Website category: game
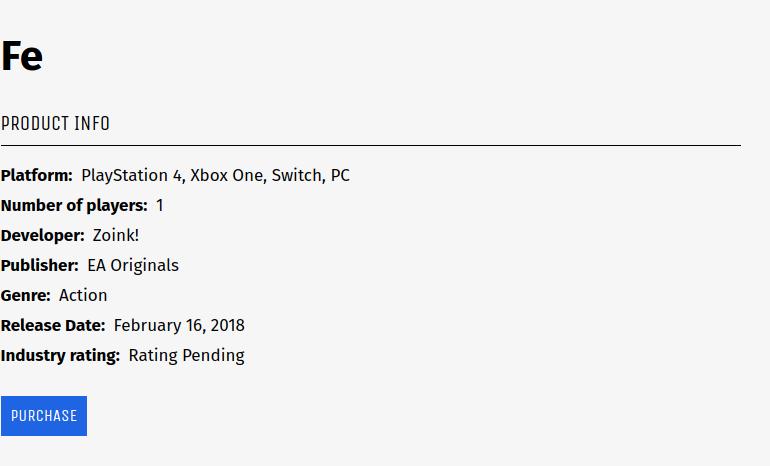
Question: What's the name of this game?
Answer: Fe

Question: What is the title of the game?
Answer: Fe

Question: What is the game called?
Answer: Fe

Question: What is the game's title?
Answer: Fe

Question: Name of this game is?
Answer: Fe

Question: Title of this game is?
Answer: Fe

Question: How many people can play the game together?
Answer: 1

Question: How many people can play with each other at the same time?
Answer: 1

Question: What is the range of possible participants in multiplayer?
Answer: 1

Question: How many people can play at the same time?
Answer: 1

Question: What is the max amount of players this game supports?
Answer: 1

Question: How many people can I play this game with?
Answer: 1

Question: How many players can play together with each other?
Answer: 1

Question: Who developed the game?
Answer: Zoink!

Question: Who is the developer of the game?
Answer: Zoink!

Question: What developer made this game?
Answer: Zoink!

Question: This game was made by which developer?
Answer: Zoink!

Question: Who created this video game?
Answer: Zoink!

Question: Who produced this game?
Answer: Zoink!

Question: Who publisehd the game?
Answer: EA Originals

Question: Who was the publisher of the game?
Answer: EA Originals

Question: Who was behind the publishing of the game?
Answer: EA Originals

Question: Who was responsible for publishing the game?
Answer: EA Originals

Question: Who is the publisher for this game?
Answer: EA Originals

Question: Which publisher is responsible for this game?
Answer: EA Originals

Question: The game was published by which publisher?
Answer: EA Originals

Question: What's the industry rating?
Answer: Rating Pending

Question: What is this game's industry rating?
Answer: Rating Pending

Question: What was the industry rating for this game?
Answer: Rating Pending

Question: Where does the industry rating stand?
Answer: Rating Pending

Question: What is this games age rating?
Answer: Rating Pending

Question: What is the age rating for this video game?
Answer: Rating Pending

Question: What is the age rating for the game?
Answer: Rating Pending

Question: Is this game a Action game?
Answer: yes

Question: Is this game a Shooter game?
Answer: no

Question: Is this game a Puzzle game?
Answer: no

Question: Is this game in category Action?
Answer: yes

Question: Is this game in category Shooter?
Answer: no

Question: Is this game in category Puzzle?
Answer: no

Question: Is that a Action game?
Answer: yes

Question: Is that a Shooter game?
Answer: no

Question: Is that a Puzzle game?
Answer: no

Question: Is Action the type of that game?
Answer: yes

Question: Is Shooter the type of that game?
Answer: no

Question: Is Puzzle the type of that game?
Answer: no

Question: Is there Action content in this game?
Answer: yes

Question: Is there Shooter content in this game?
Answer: no

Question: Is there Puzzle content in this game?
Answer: no

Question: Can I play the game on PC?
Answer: yes

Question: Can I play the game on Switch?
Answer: yes

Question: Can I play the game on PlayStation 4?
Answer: yes

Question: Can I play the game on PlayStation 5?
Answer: no

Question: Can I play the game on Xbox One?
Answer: yes

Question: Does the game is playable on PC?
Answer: yes

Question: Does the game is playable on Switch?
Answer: yes

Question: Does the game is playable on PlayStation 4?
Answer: yes

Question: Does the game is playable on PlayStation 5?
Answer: no

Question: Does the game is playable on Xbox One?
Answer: yes

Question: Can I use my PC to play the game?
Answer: yes

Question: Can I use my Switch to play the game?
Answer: yes

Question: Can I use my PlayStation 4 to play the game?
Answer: yes

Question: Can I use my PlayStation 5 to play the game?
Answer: no

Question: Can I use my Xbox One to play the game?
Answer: yes

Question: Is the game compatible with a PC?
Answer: yes